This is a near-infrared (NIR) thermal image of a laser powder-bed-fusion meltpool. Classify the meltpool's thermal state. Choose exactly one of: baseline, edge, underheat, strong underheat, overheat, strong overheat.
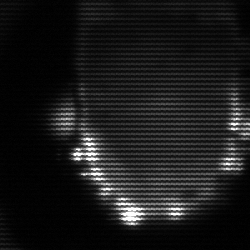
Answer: baseline